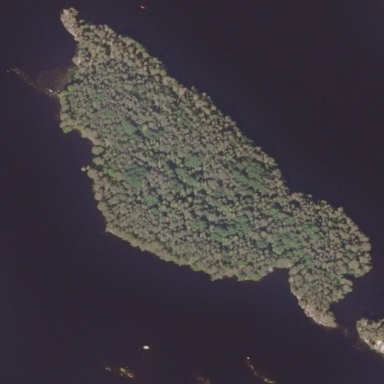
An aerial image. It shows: Image showing island.